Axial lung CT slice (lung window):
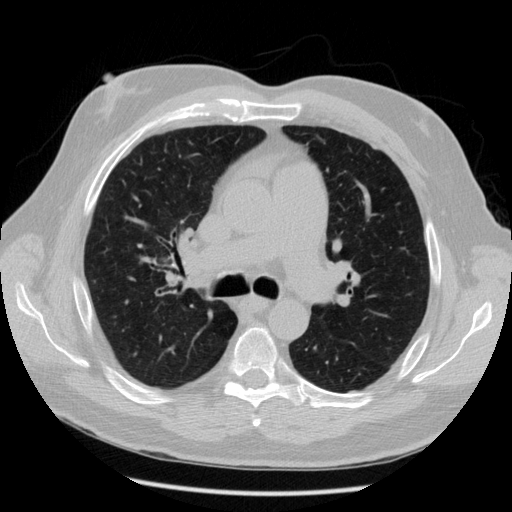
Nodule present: yes
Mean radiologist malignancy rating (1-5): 1